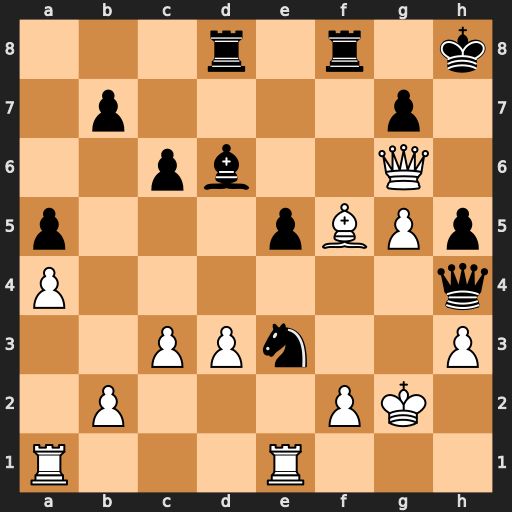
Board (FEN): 3r1r1k/1p4p1/2pb2Q1/p3pBPp/P6q/2PPn2P/1P3PK1/R3R3
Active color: w
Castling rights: -
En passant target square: -
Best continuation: Rxe3 Rxf5 Qxf5 Rf8 Re4 Rxf5 Rxh4